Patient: sex M, age 61
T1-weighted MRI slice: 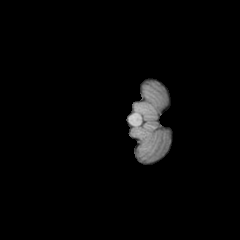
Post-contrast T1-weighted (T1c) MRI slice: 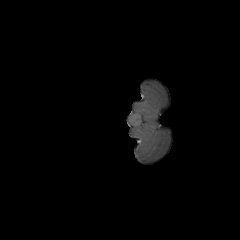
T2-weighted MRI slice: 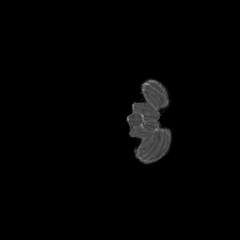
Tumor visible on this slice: no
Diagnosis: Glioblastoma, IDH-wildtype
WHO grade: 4